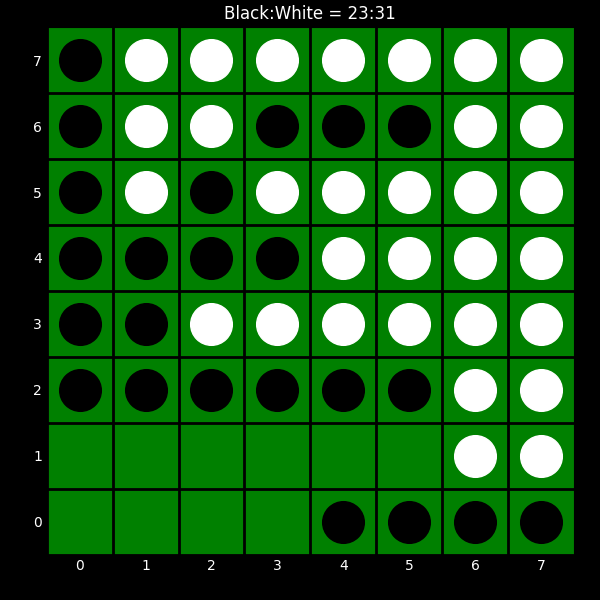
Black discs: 23
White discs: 31